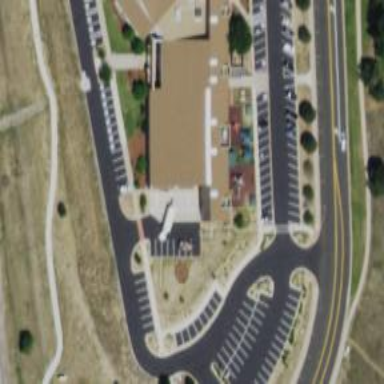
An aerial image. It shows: Kindergarten.